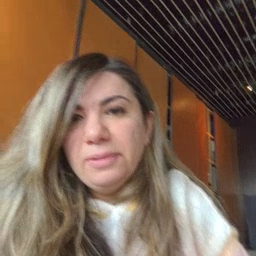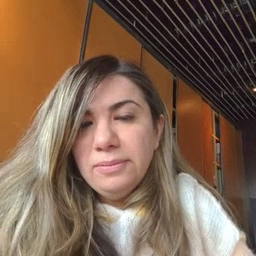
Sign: toy